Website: apple
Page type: customer-info-address
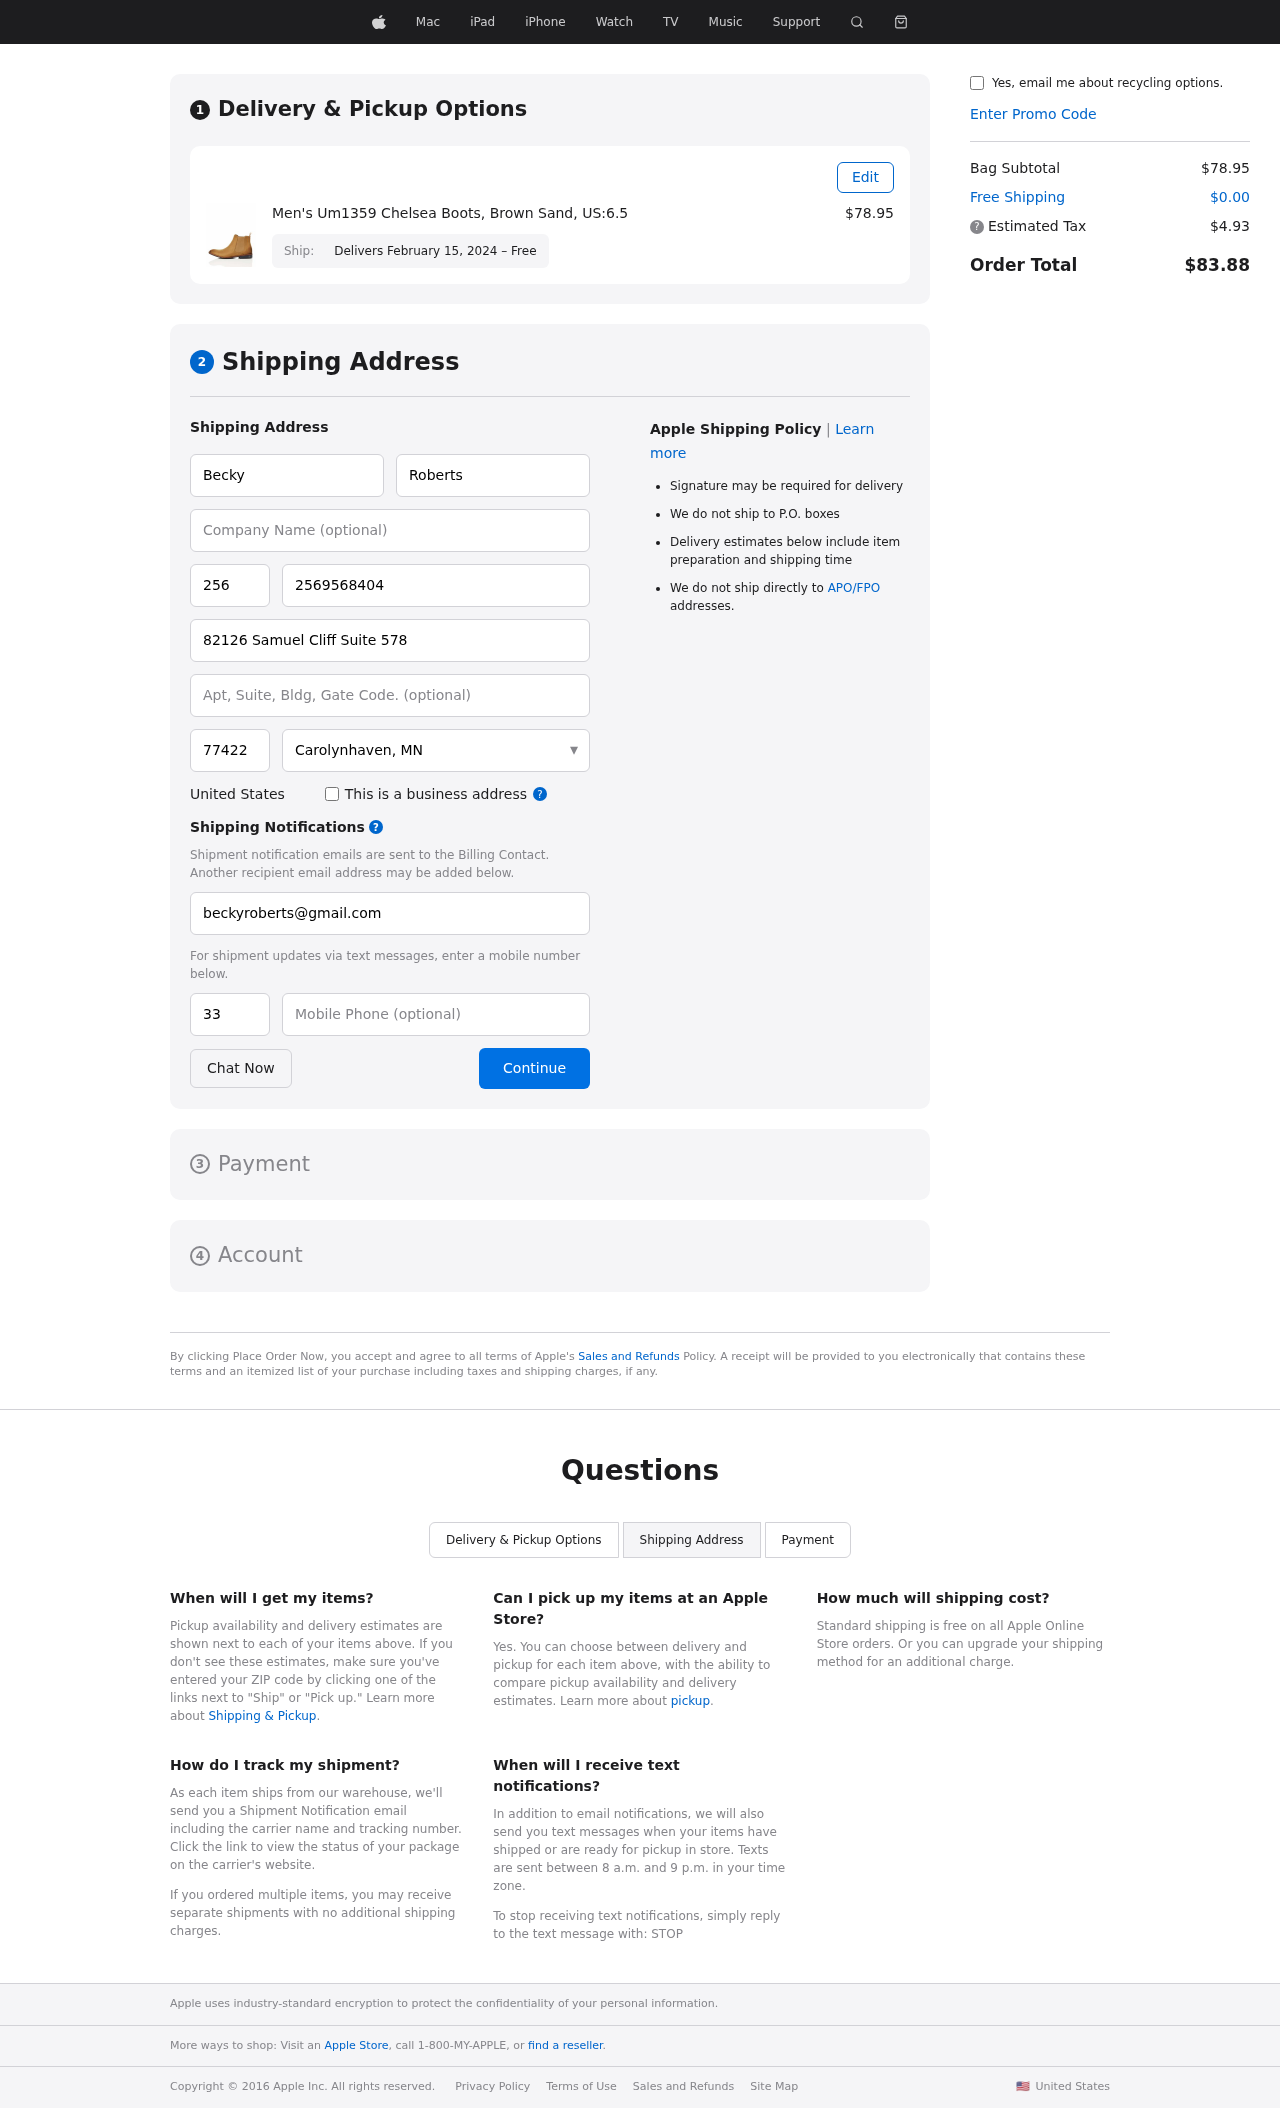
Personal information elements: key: PII_CITY_STATE
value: Carolynhaven, MN
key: PII_COUNTRY
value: United States
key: PII_EMAIL
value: beckyroberts@gmail.com
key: PII_FIRSTNAME
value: Becky
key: PII_LASTNAME
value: Roberts
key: PII_PHONE
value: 2569568404
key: PII_PHONE_ALT
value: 3349430397
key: PII_PHONE_ALT_AREA
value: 334
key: PII_PHONE_AREA
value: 256
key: PII_POSTCODE
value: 77422
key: PII_STREET
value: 82126 Samuel Cliff Suite 578
Product elements: key: PRODUCT1_NAME
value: Men's Um1359 Chelsea Boots, Brown Sand, US:6.5
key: PRODUCT1_PRICE
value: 78.95
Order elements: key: ORDER_DELIVERY_DATE
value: Delivers February 15, 2024 – Free
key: ORDER_SUBTOTAL
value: $78.95
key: ORDER_SHIPPING_COST
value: $0.00
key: ORDER_TAX
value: $4.93
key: ORDER_TOTAL
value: $83.88